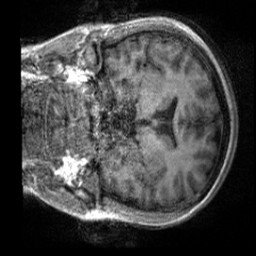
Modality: T1w
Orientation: coronal
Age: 22
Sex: female
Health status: healthy
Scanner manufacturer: siemens
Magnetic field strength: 3 T
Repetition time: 2 s
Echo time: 0.00232 s